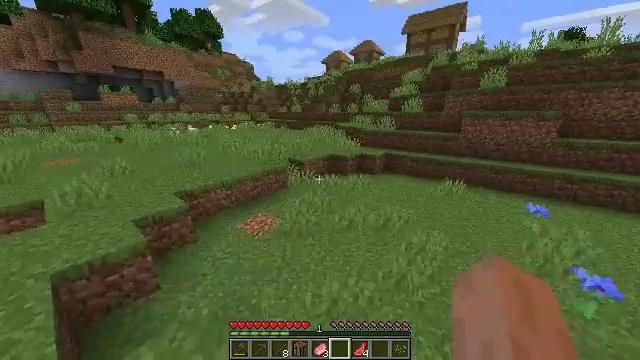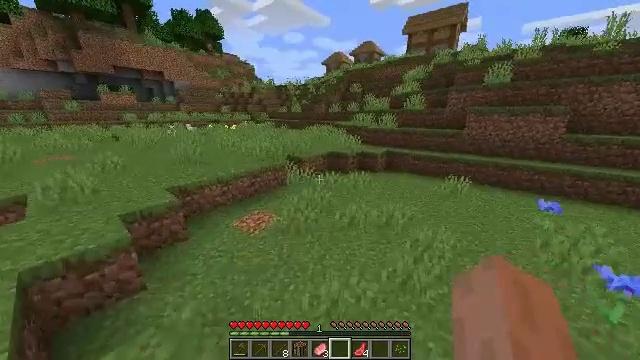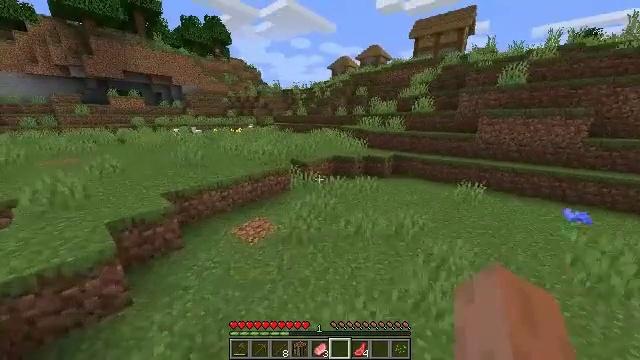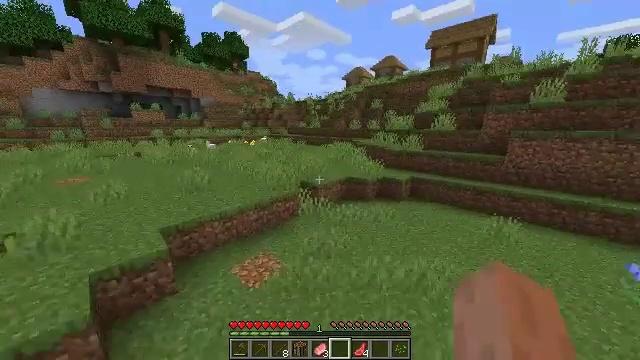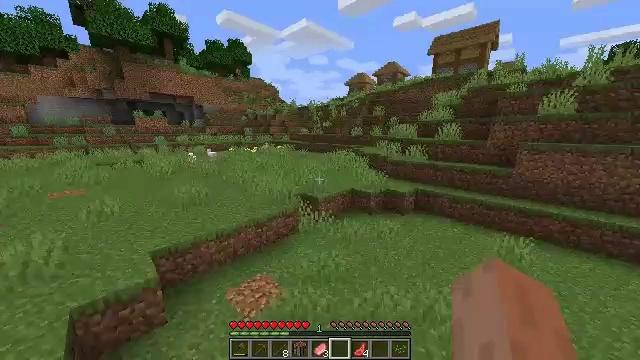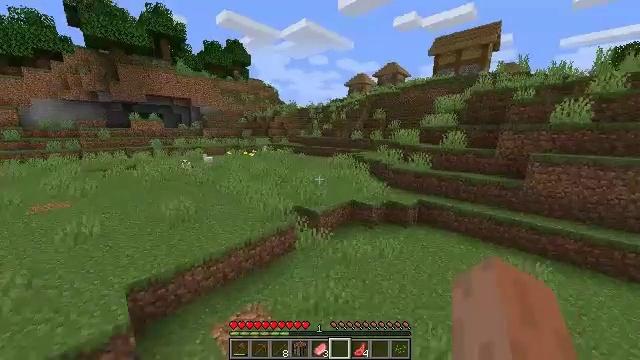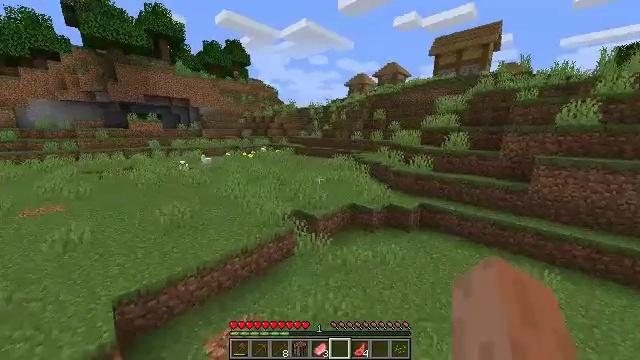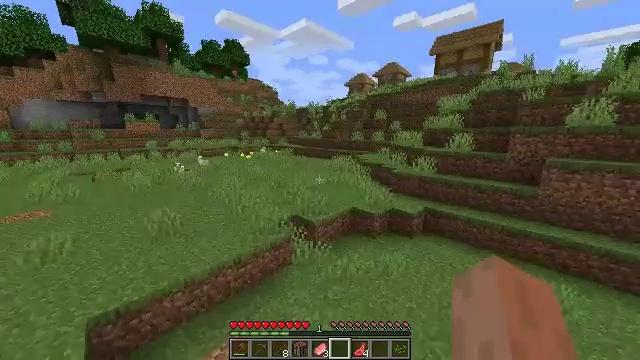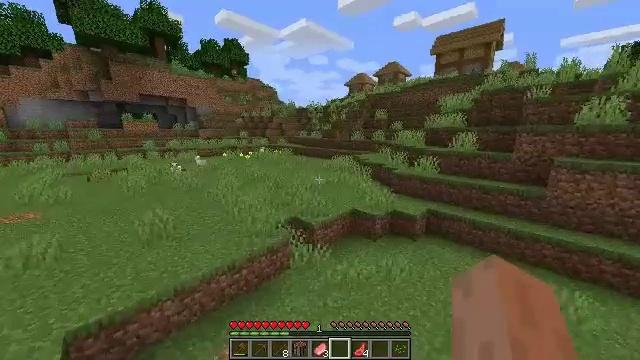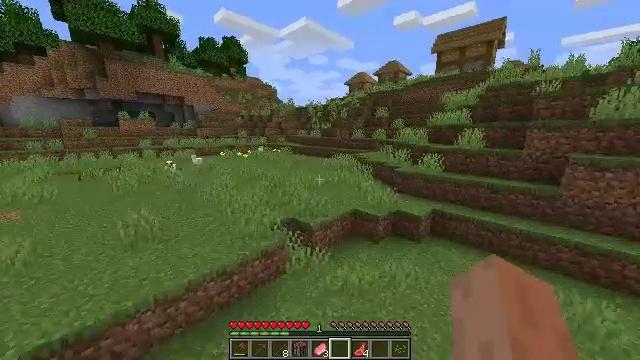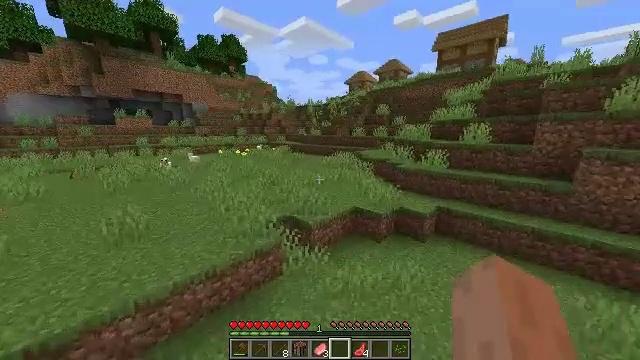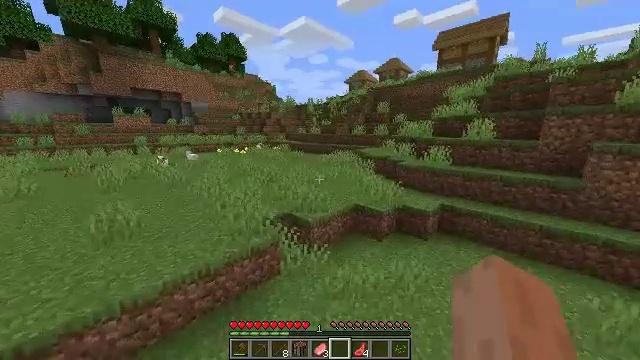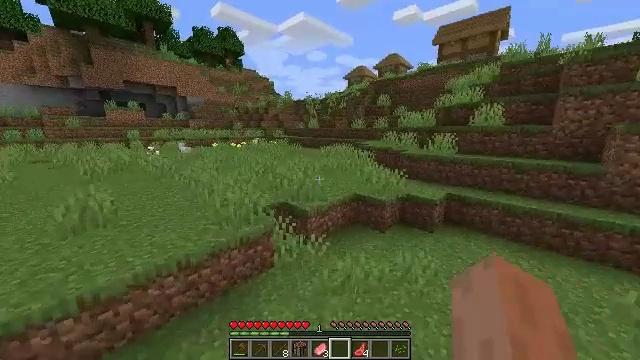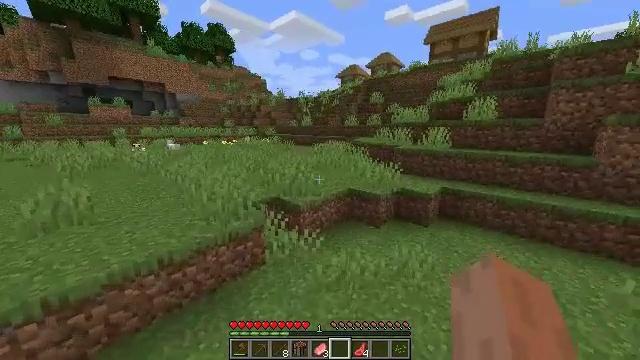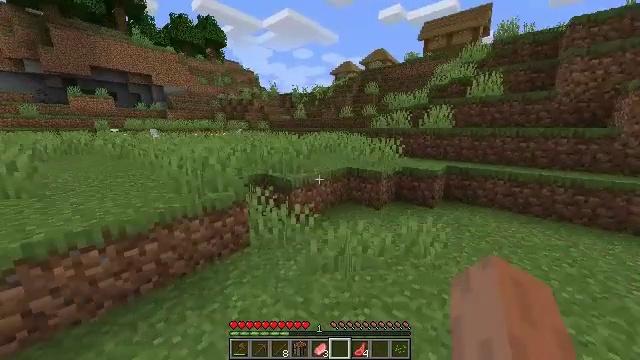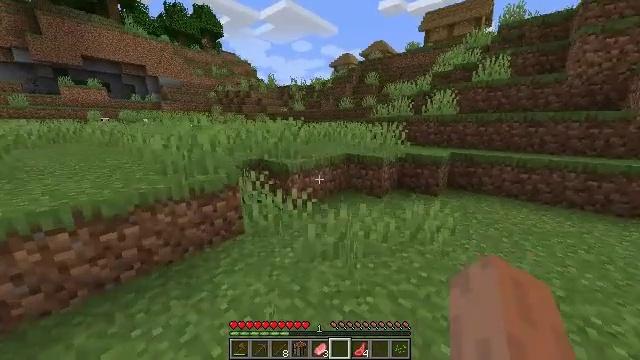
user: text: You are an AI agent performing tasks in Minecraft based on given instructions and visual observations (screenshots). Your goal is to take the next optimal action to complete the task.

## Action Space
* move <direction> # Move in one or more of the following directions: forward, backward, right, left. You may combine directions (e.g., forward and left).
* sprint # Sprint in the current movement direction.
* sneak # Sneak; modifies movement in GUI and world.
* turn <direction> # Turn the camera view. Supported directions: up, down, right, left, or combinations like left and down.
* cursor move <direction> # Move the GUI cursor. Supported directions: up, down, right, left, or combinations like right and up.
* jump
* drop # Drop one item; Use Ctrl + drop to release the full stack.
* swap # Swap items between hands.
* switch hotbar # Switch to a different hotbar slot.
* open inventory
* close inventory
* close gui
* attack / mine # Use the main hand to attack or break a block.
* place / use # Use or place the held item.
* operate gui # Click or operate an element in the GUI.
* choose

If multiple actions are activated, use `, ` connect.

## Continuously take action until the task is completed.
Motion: motion action
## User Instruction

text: Drop a mutton.
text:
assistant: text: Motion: move forward, sprint, jump
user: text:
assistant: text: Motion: move forward, sprint, turn left and up, jump
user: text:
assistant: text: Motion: move forward, sprint, turn left and up, jump
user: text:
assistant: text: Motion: move forward, sprint, turn up, jump
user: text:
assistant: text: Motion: move forward, sprint, jump
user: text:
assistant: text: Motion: move forward, sprint, jump
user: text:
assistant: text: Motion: move forward, sprint, jump
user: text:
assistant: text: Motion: move forward, sprint, jump
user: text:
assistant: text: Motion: move forward, sprint, jump
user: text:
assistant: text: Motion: move forward, sprint, jump
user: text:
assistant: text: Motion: move forward, sprint, jump
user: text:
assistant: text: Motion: move forward, sprint, jump
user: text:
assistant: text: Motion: move forward, sprint, turn right, jump
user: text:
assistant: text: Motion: move forward, sprint, turn right, jump
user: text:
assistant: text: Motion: move forward, sprint, turn down, jump
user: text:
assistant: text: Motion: move forward, sprint, turn down, jump
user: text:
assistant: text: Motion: move forward, sprint, jump
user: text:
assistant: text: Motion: move forward, sprint, jump
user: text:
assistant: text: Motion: move forward, sprint, jump
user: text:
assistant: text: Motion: move forward, sprint, jump
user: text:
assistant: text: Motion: move forward, sprint, jump
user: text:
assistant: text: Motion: move forward, sprint, turn right and down, jump
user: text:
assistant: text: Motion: move forward, sprint, turn right, jump
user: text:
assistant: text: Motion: move forward, sprint, jump
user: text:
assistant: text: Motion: move forward, sprint, jump
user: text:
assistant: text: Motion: move forward, sprint, jump
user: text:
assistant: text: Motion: move forward, sprint, jump
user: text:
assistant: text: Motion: move forward, sprint, jump
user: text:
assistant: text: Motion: move forward, sprint, turn left, jump
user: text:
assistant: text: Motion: move forward, sprint, turn left, jump